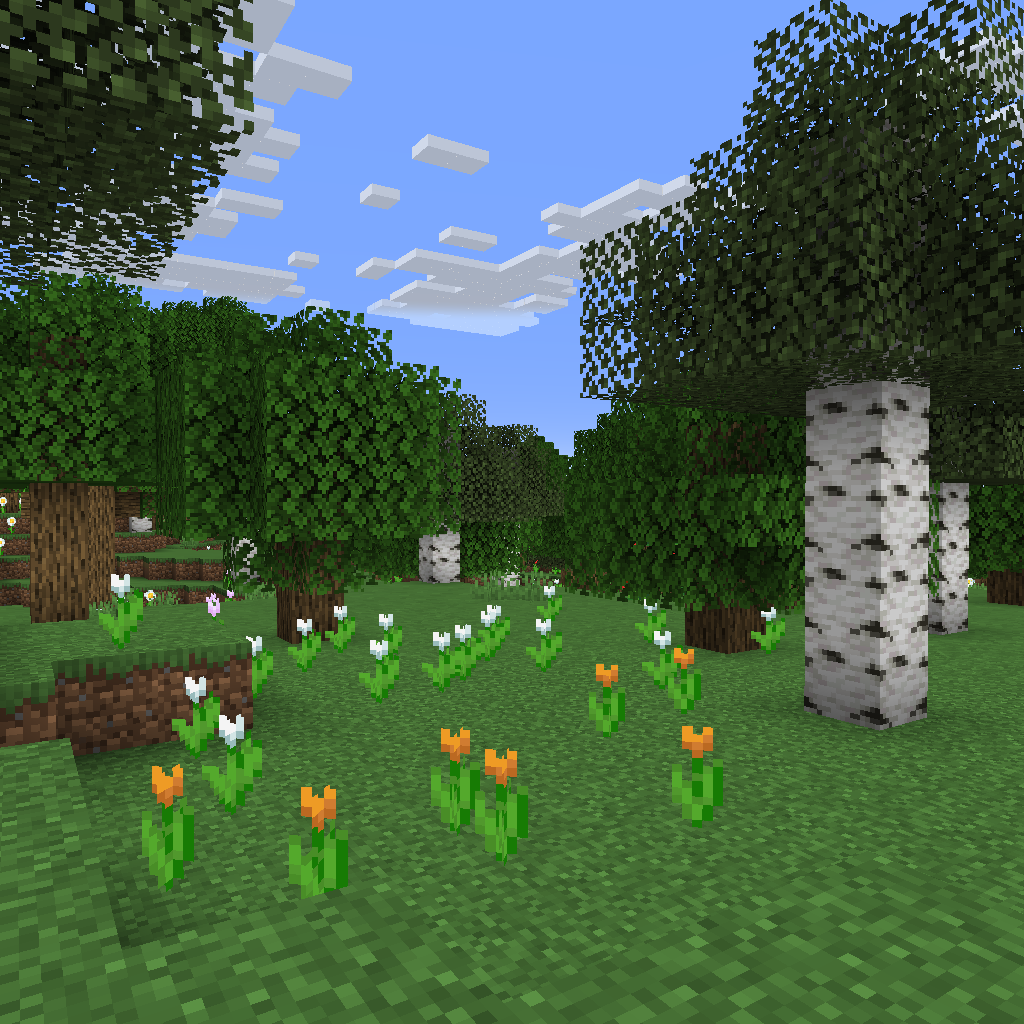
white and oragne flowers in flower forest